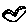
Label: bird